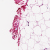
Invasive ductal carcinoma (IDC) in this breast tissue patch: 0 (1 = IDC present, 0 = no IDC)